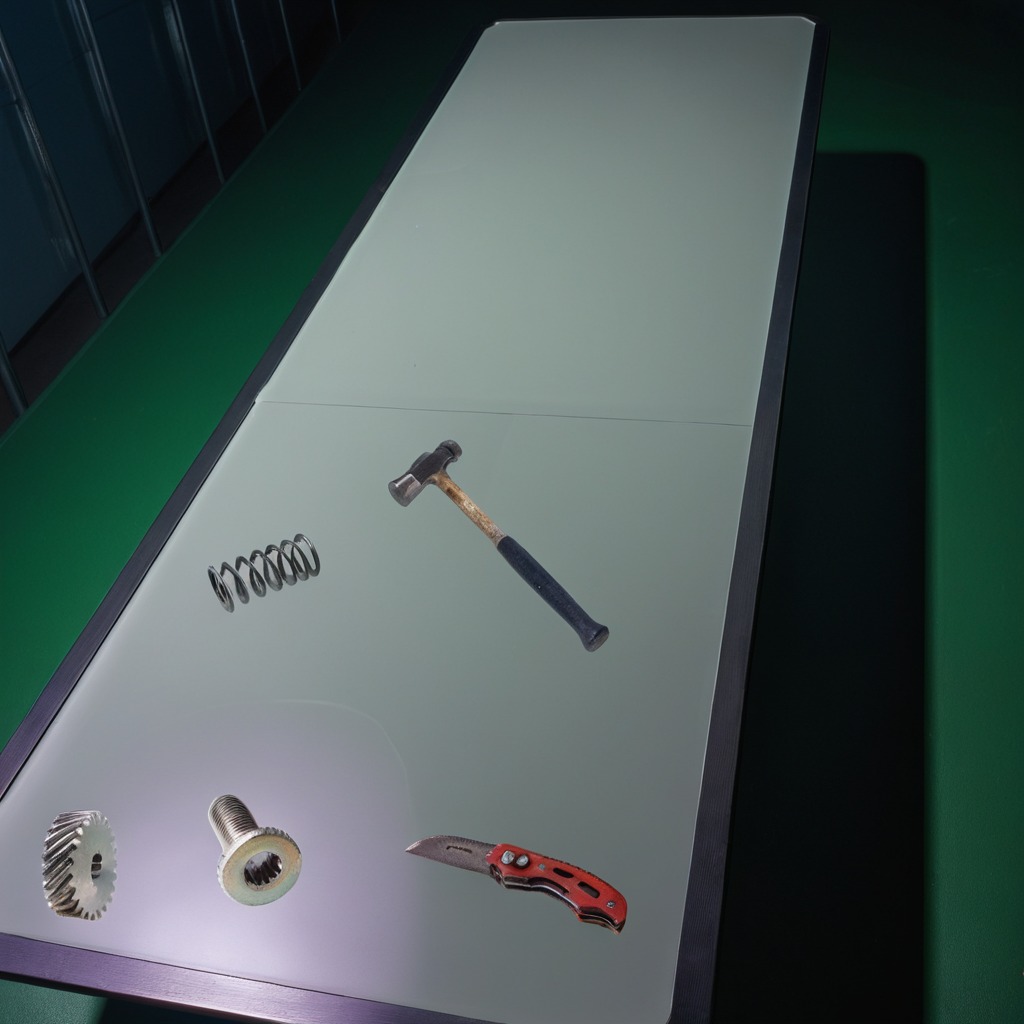
A steel gear with teeth, a utility knife, a metal machine screw, a hammer, and a coiled metal spring are lying on the table.